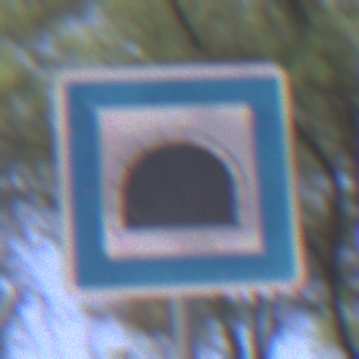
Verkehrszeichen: Tunnel
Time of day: Midday
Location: Outdoor (RoadRail)
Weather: Clear
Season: NotSpecified
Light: Natural